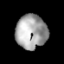
Tissue: lung
Cell type: Epithelial cells
Senescence score: 0.1865
Nuclear area (px): 1043
Mean DAPI intensity: 164.872